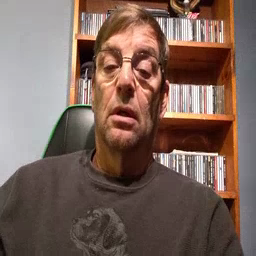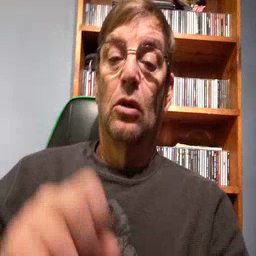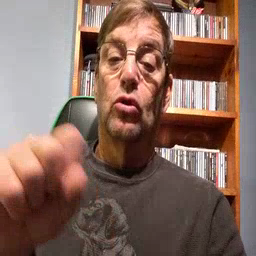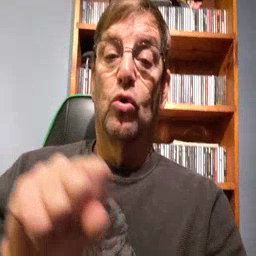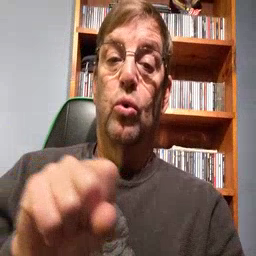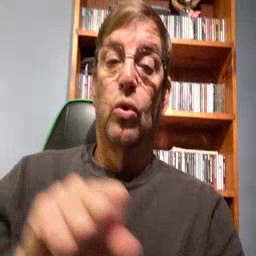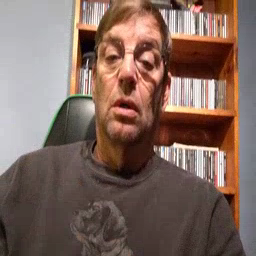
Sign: shoe